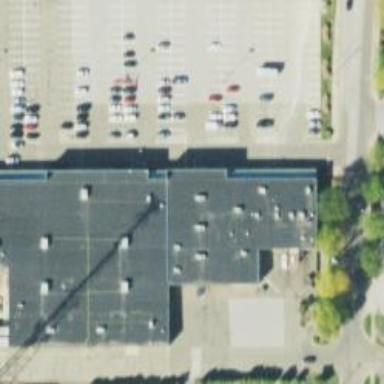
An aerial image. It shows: Fitness centre on leisure land.